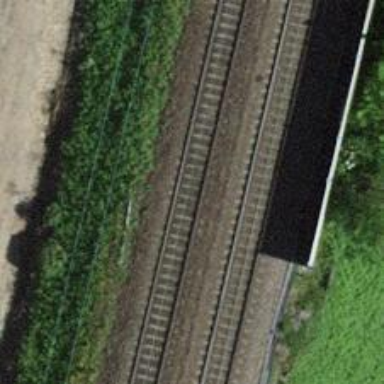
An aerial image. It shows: Railway signal with block marker train protection type.